Question: I have a 'JComboBox' used as an editor in a 'JTable'. In the picture you can see them in the column labeled 'Produs'. I would like to use the design of the stand-alone 'JComboBox' in the grid cells, particularly the right part of the combo box where the triangle is missing from the grid cells, so a user will know that the grid cells are combo boxes without having to click on one of them. How can I apply the design of the 'JComboBox' ('IsBackFlush') to the 'JComboBoxes' in the grid?
Essentially, how can I design 'comboBox2' based on the design of 'comboBox1'? Thanks.

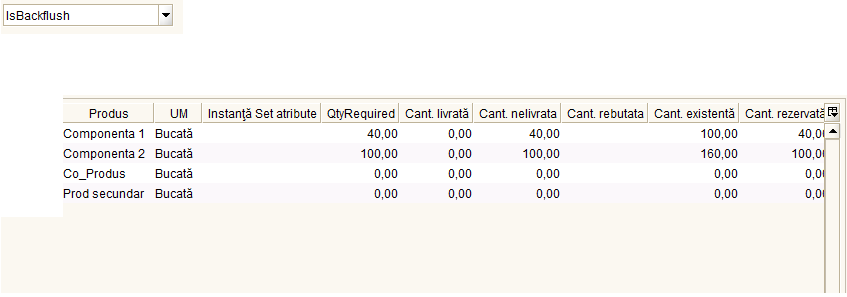
Answer: Working from this complete <URL>. The arrow button typical of a stand-alone 'JComboBox' only appears when the cell's editor is evoked, as by clicking on the cell or pressing when the cell is selected. You can add a triangle in a custom renderer:
'''
final JComboBox combo = new JComboBox(items);
TableColumn col = table.getColumnModel().getColumn(ITEM_COL);
col.setCellRenderer(new DefaultTableCellRenderer(){
@Override
public Component getTableCellRendererComponent(JTable table, Object value,
boolean isSelected, boolean hasFocus, int row, int column) {
JLabel label = (JLabel) super.getTableCellRendererComponent(table,
value, isSelected, hasFocus, row, column);
label.setIcon(UIManager.getIcon("Table.descendingSortIcon"));
return label;
}
});
'''
Addendum: A more complete example due to @aterai is seen <URL>.